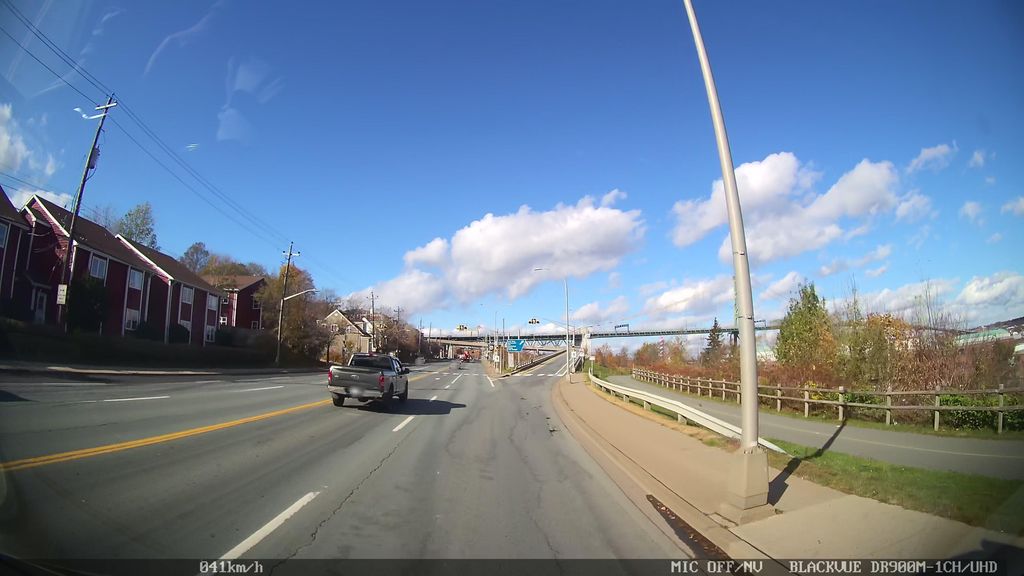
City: halifax